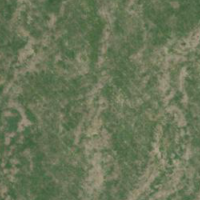
EUNIS habitat code: 26
Species observed at this site:
Vaccinium myrtillus